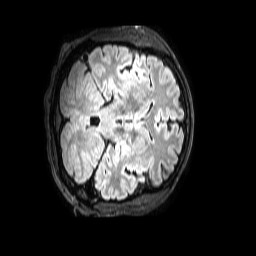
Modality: FLAIR
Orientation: axial
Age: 39
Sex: male
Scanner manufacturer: philips
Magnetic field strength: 3 T
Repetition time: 4.8 s
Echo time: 0.2926 s